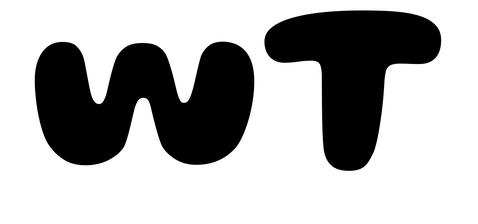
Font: Gluten_Bold